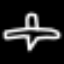
Label: airplane